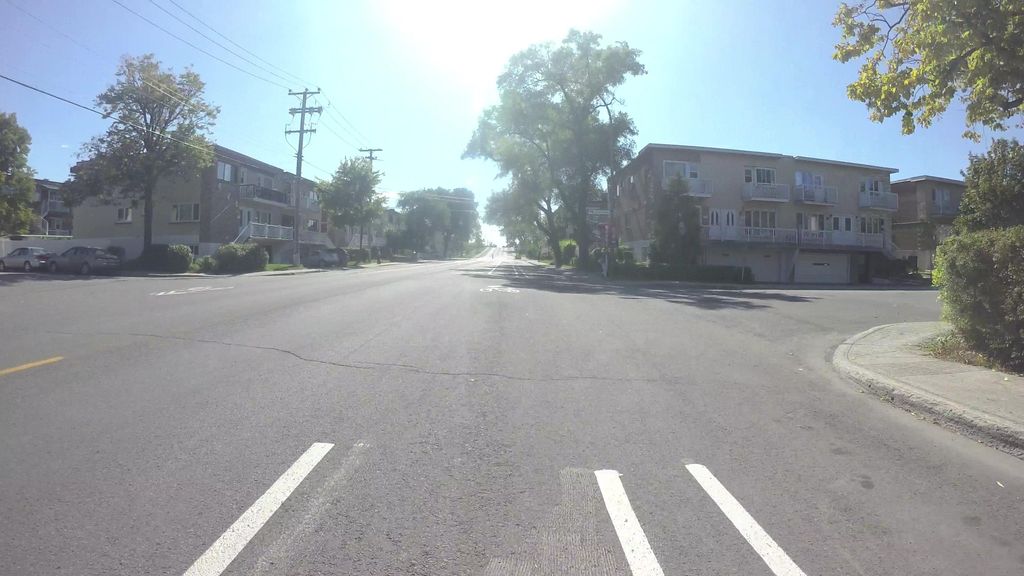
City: montreal